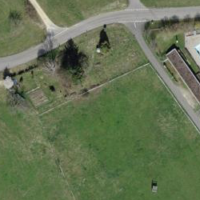
EUNIS habitat code: 25
Species observed at this site:
Prunus padus